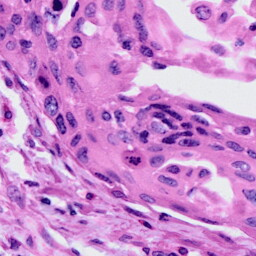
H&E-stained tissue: Cervix